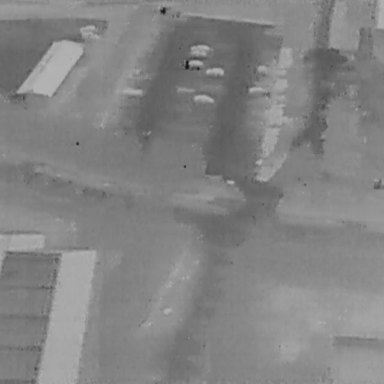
There are nine Cars in the infrared image.